Question: Looking to create this:
What would be the best way to achieve it?
I'd definitely like to keep the text as text (so not using an image). Also, I'd like this to be re-usable so that I can put different text in it.
Ideally, the arrow part should be as high as the text.
I'd like to be able to drop this on any background (so it isn't always on white)
Would be great if it was ie8+
Thanks!!
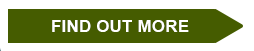
Answer: Have you tried something using html/css??
'''
#vert_menu{ overflow: hidden; width: 100%; }
#vert_menu li{ float: left; }
#vert_menu a{
padding: 8px 20px 8px 40px;
float: left; text-align:center;
text-decoration: none; font: normal 16px Myriad Pro, Helvetica, Arial, sans-serif; text-shadow:0px 1px 0px #000;
color: #e6e2cf;
position: relative; text-shadow:1px 0 0 #000;
background: #525252; min-width:181px; width:auto
}
#vert_menu a::after,
#vert_menu a::before{
content: "";
position: absolute;
top: 50%;
margin-top: -19px;
border-top: 19px solid transparent;
border-bottom: 19px solid transparent;
border-left: 1em solid;
right: -1em;
}
#vert_menu a::after{ z-index: 2; border-left-color: #525252; }
'''
'''
<ul id="vert_menu">
<li><a href="#" class="current">test</a></li>
</ul>
'''